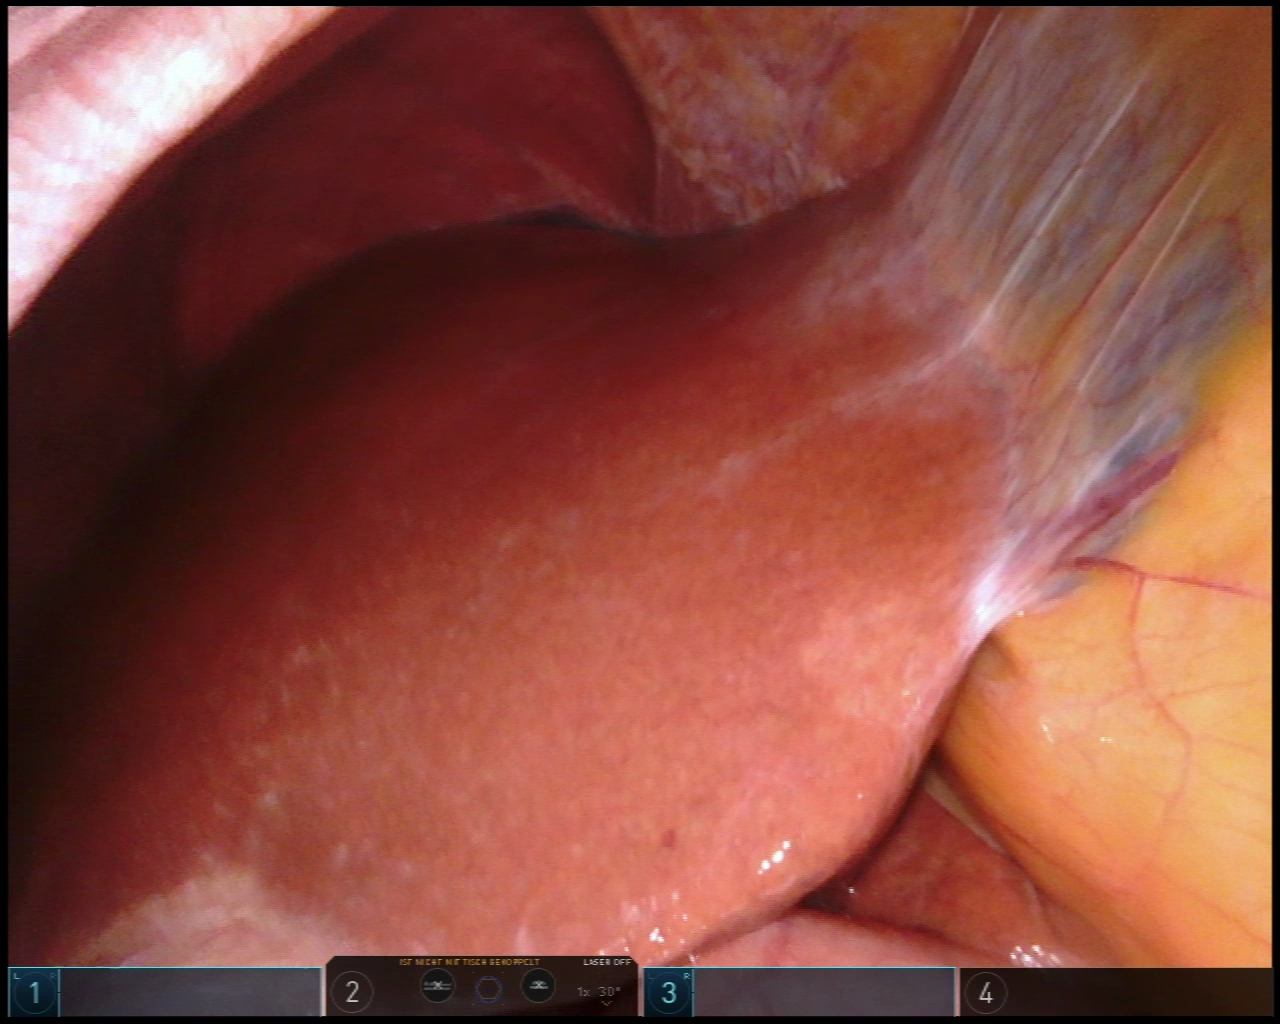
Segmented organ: liver
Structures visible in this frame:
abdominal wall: yes
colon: no
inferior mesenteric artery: no
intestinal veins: no
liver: yes
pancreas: no
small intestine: no
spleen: no
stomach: yes
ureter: no
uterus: no
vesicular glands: no